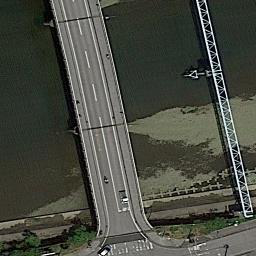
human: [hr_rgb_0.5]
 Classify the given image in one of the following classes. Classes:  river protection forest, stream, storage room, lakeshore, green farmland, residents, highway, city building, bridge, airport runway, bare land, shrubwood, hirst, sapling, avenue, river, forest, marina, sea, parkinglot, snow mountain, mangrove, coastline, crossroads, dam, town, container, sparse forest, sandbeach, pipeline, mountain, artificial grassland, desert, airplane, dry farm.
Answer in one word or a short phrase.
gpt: bridge